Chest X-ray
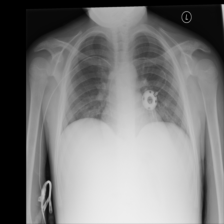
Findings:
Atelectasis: positive
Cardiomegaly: negative
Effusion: negative
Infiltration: negative
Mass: negative
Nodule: negative
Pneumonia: negative
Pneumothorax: negative
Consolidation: positive
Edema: negative
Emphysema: negative
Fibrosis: negative
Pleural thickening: negative
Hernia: negative